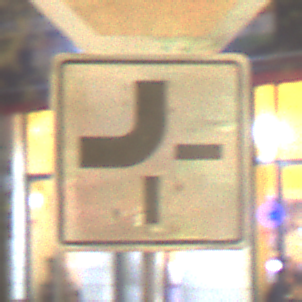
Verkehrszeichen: VerlaufVorfahrtsstrasse2
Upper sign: Stop
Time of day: Night
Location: Outdoor (Urban)
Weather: Clear
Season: NotSpecified
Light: Artificial